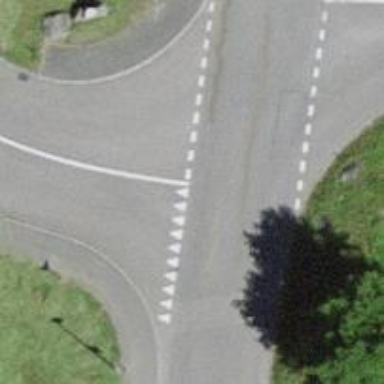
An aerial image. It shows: Road with "give way" sign.